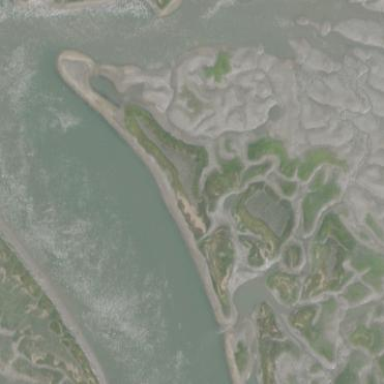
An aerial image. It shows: Tidal marsh wetland area.